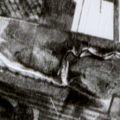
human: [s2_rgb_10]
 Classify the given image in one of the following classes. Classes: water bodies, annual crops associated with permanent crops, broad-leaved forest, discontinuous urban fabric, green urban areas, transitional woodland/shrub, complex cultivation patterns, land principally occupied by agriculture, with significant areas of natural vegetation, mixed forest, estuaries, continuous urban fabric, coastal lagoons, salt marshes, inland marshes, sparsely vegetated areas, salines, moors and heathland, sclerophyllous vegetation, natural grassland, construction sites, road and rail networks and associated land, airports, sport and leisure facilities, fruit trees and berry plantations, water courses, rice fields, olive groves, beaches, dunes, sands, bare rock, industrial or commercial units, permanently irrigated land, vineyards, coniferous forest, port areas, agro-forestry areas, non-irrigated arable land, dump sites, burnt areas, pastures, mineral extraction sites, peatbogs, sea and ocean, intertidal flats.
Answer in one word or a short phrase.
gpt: non-irrigated arable land, coniferous forest, mixed forest, transitional woodland/shrub